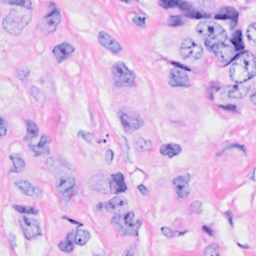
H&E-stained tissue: Breast